Question:
As you see, I have a json. And I retrieved it . But i can retrieve the category's ID,name. But I have to change my Project to Object.
So, How can i iterate my project. Or there is any another way to do it ?
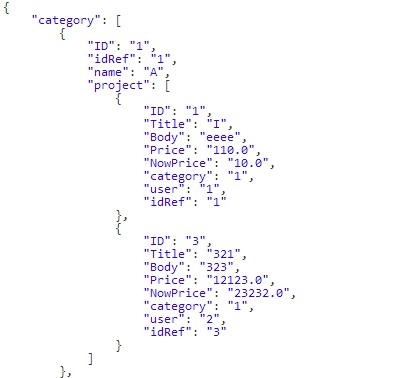
Answer: Here I just get the ID from 'Jsonarray',use this way to get the other 'jsonobject' element inside the 'jsonarray' do like that for rest of the elements.
'''
try{
ArrayList<String>ID=new ArrayList<String>();
JSONObject jObject= new JSONObject(JsonString);
JSONArray menuObject = new JSONArray(jObject.getString("category"));
JSONArray menuObject1;
for(int i=0;i<menuObject.length;i++){
menuObject1 = new JSONArray(jObject.getString("project"));
}
for(int i=0;i<menuObject1.length;i++){
String ID= menuObject.getJSONObject(i).getString("ID");
ID.add(ID);
}
}catch(Exception e){
}
'''